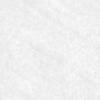
Label: no_change